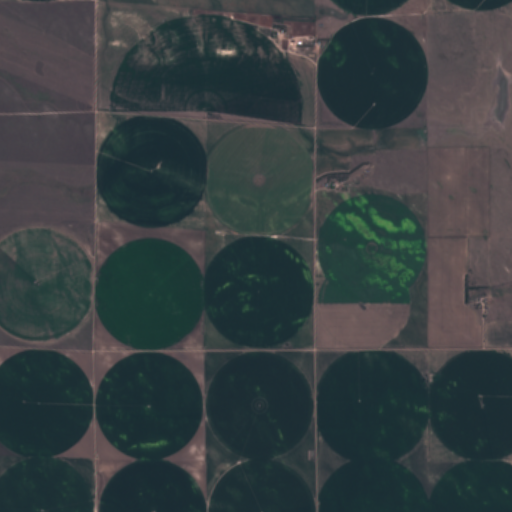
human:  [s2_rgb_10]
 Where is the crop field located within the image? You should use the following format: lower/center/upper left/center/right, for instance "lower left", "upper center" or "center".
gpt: The crop field is located in the left of the image.
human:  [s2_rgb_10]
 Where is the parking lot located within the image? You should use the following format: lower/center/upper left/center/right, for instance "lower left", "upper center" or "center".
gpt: There is no parking lot in the image.